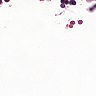
Metastatic tissue present: no